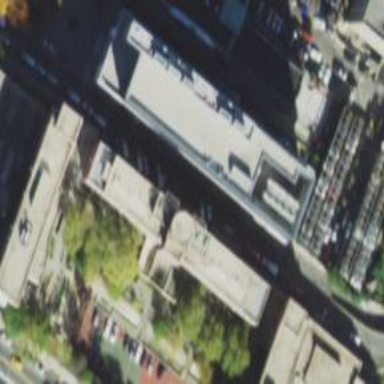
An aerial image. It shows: Office building.